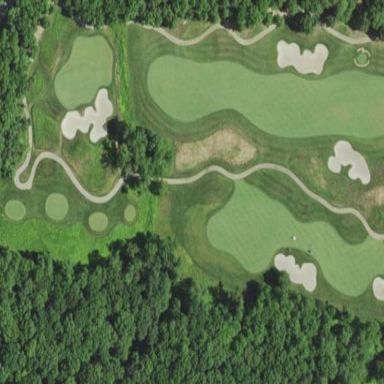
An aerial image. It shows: Rough area on grassy golf course.